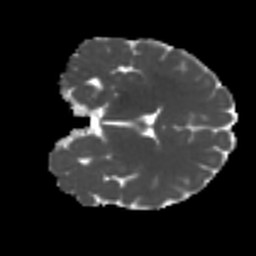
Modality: MD
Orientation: coronal
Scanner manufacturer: siemens
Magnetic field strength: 3 T
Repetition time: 4 s
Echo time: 0.0594 s